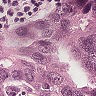
Metastatic tissue present: yes